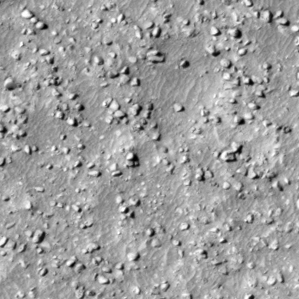
Label: non_frost